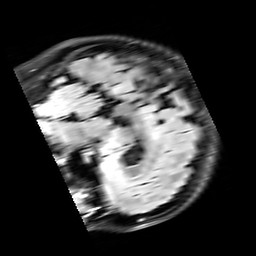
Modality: FLAIR
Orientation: sagittal
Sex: female
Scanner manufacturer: siemens
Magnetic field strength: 3 T
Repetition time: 10 s
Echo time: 0.09 s